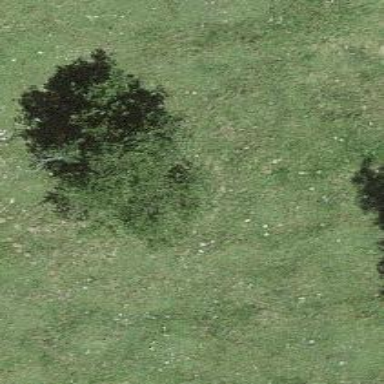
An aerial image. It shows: Beautiful tree in nature.